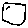
Label: square